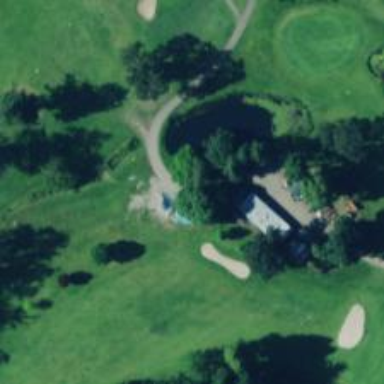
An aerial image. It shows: Service road used as golf cart path.